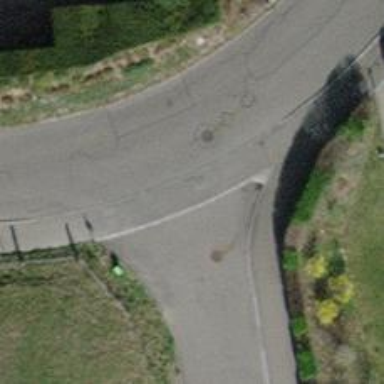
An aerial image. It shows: Unmarked crossing with traffic calming table on the road.